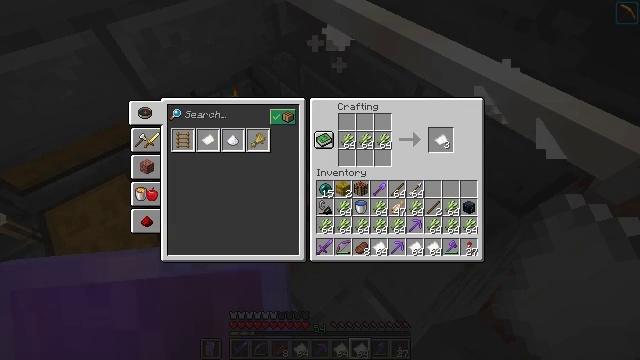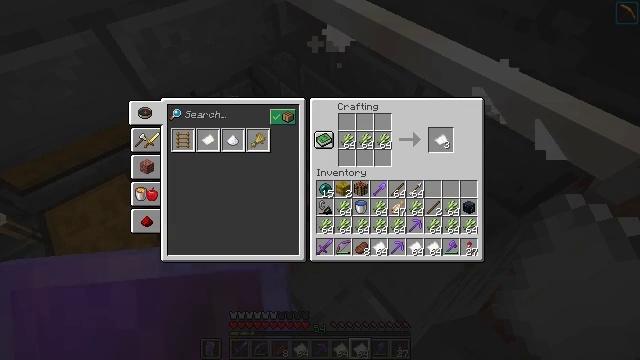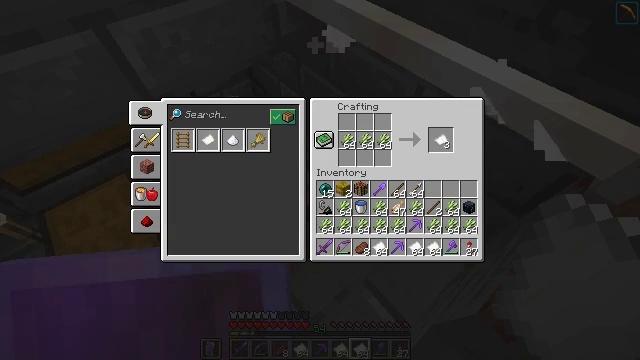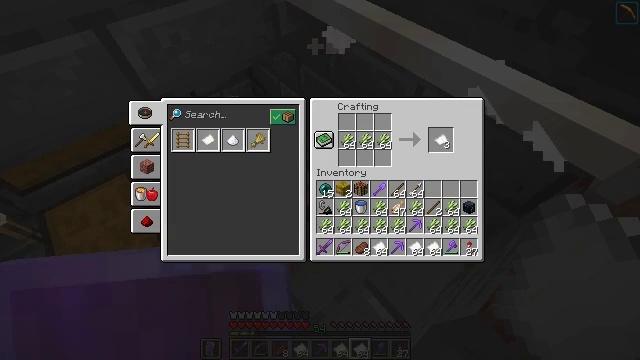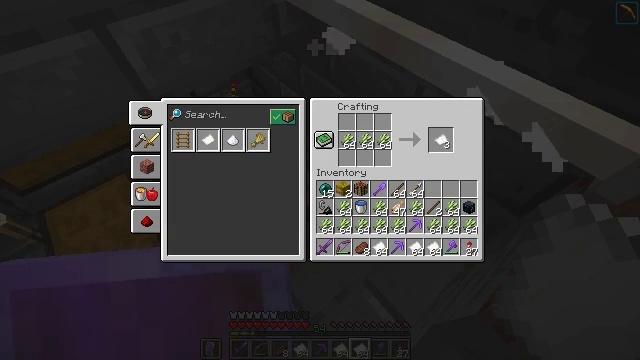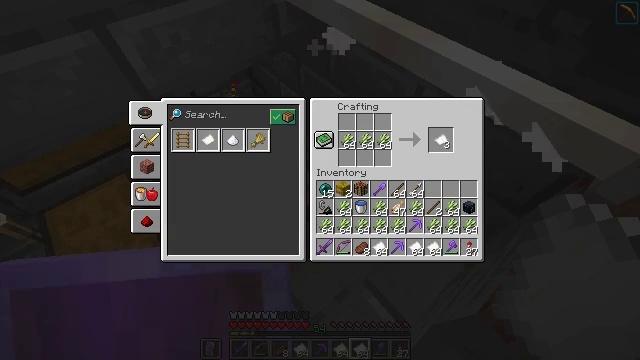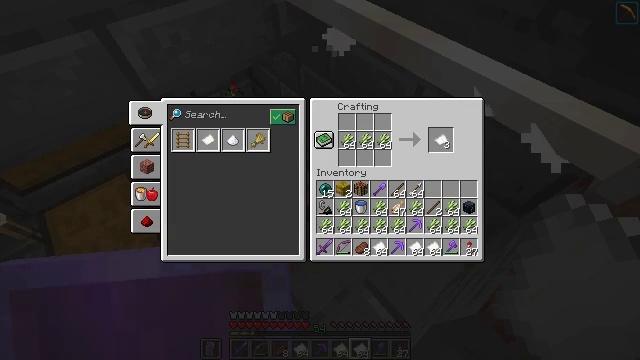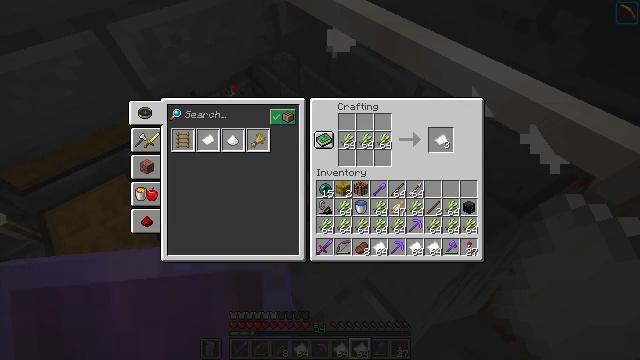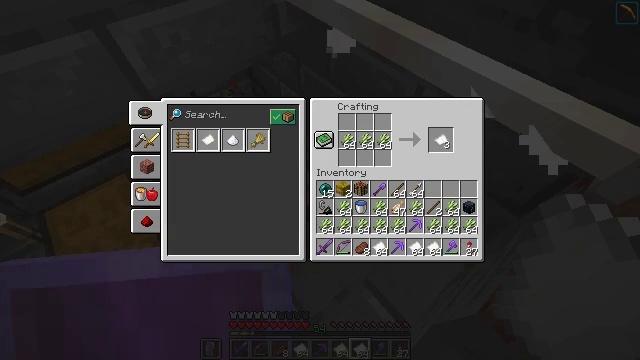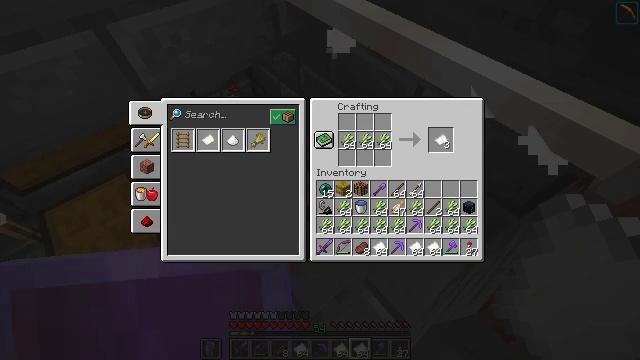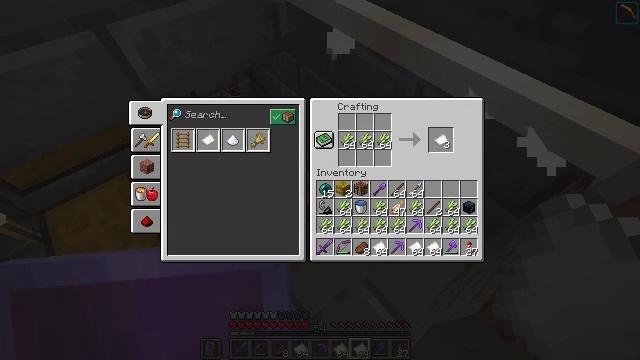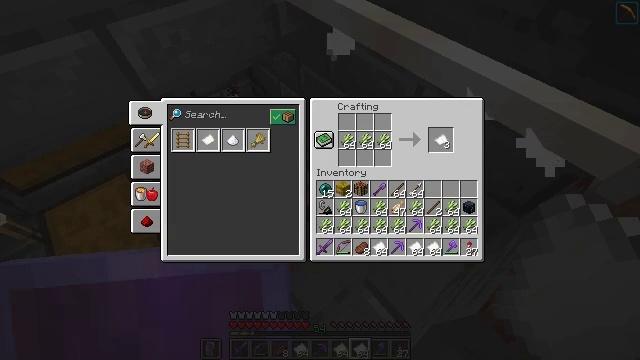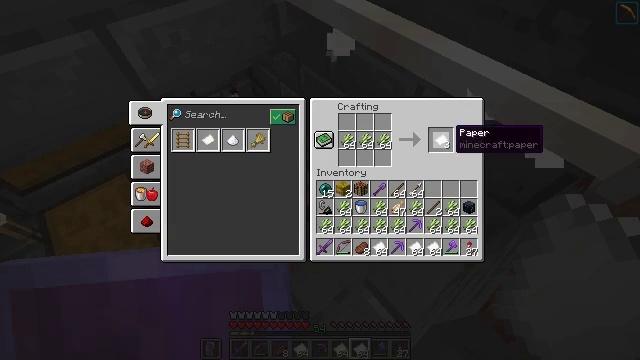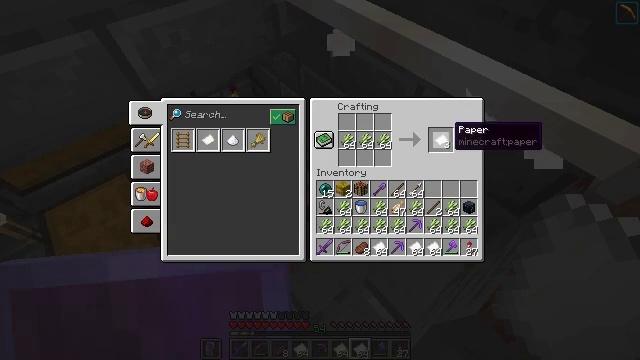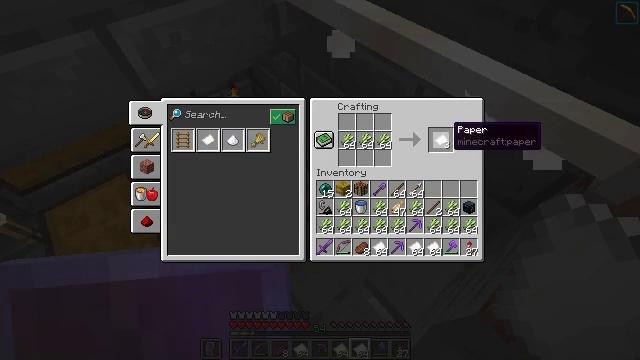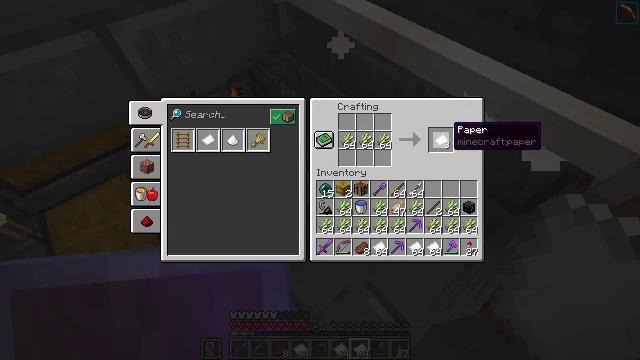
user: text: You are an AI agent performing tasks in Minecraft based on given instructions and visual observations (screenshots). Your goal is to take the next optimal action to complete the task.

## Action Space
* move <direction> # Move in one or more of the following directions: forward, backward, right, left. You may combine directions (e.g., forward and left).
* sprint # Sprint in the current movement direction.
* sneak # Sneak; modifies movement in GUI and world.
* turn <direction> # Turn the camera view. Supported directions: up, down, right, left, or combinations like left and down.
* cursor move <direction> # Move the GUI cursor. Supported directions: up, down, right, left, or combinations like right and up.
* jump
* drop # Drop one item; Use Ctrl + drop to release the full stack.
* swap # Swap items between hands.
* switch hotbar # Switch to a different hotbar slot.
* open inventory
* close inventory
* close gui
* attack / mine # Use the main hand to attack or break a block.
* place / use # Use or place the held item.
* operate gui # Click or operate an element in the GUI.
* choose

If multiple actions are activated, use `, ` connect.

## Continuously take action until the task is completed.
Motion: motion action
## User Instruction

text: Create paper in the crafting menu.
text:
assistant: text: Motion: sneak, turn right
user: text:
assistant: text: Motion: sneak, turn right
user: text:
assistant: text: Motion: sneak
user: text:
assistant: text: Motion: sneak
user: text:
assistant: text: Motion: sneak
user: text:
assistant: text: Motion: sneak
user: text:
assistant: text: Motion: sneak
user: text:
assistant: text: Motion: sneak
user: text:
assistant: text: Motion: sneak
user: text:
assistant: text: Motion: sneak
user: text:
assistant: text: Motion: sneak
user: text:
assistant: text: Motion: sneak
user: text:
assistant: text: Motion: sneak
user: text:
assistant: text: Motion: sneak
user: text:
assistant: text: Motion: sneak
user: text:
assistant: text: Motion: sneak
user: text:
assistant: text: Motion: sneak, attack / mine
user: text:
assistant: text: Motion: sneak, attack / mine
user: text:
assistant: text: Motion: sneak, attack / mine
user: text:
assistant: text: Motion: sneak, attack / mine
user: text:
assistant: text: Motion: sneak, attack / mine
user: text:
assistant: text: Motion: sneak, attack / mine
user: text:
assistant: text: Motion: sneak, attack / mine
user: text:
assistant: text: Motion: sneak, turn left
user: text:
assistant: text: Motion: sneak, turn left
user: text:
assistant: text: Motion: sneak, turn left and down
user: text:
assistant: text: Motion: sneak, turn left and down
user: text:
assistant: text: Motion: sneak, turn left
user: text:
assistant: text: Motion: sneak, turn left
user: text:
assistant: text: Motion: sneak